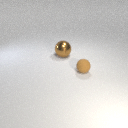
small brown rubber sphere to the right of large brown metal sphere